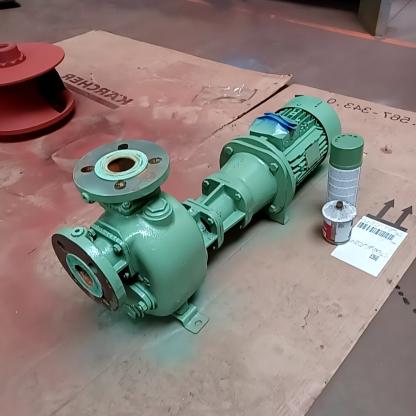
Klasa: inne